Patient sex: F
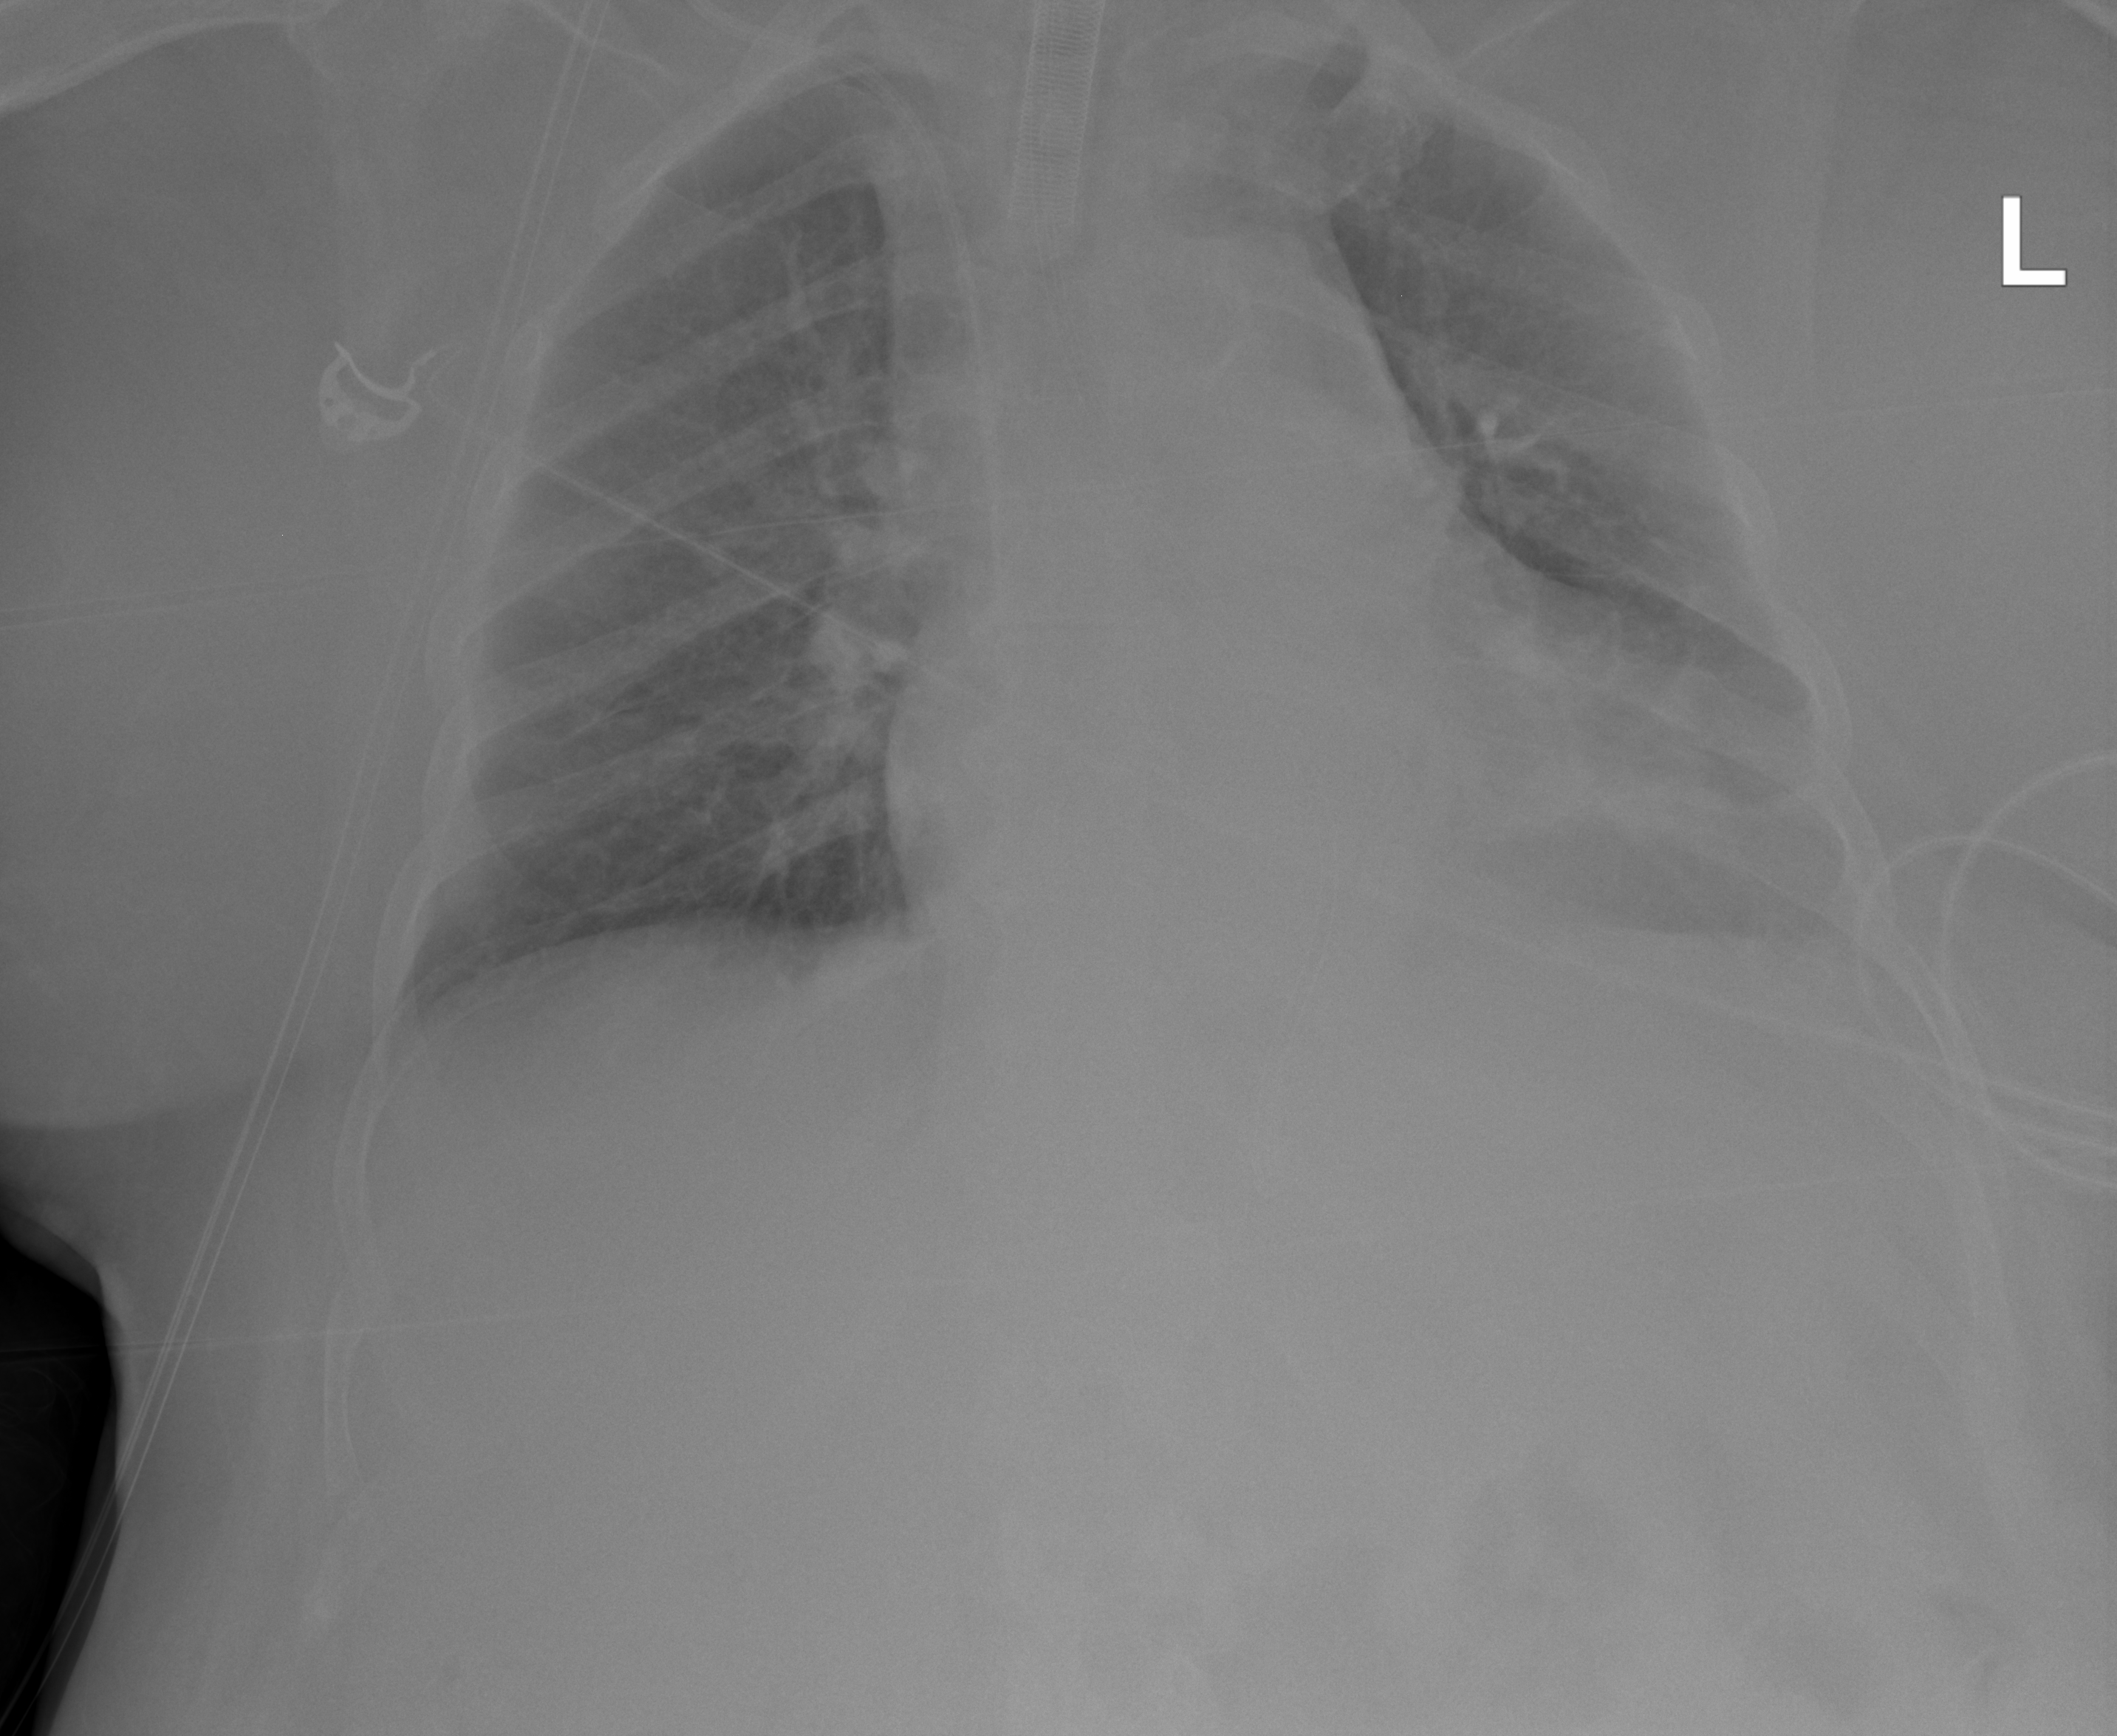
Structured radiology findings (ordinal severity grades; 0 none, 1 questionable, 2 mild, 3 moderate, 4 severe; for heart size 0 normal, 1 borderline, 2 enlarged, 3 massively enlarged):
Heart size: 0
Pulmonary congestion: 0
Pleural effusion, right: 0
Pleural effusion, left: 1
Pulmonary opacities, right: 0
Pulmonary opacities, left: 0
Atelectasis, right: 0
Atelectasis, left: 0